Interaction volume radius: 5 \u00c5
Interaction volume height: 25 \u00c5
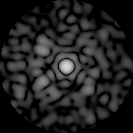
Disorder parameter: 0.7568